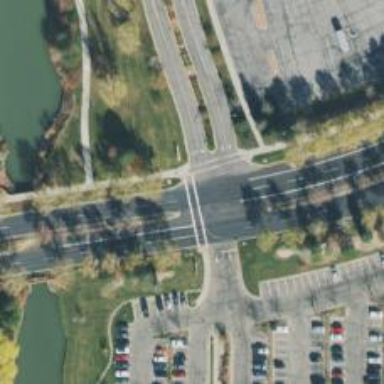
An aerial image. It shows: Marked road crossing with line markings.